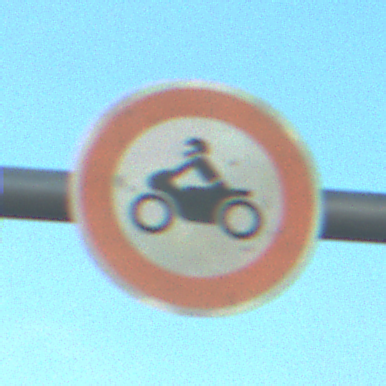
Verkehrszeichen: VerbotKraftraeder
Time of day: SunriseSunset
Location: Outdoor (RoadRail)
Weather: PartlyCloudy
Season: NotSpecified
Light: Natural